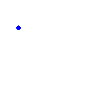
Particle: kaon